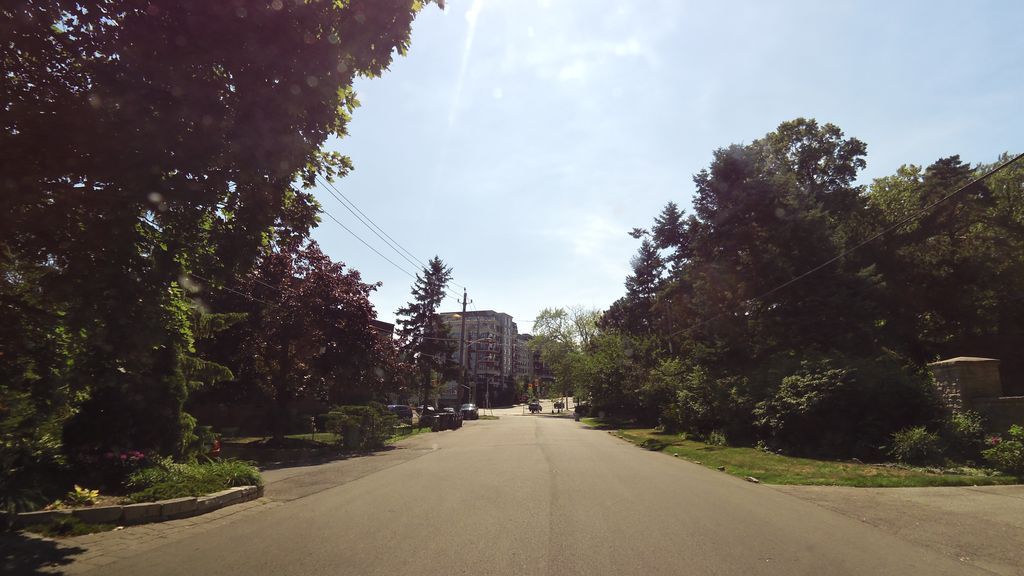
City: toronto